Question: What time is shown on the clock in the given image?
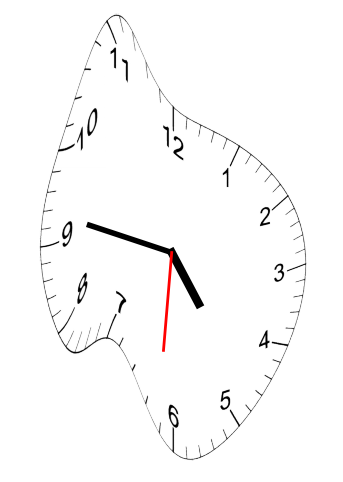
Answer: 04:46:31